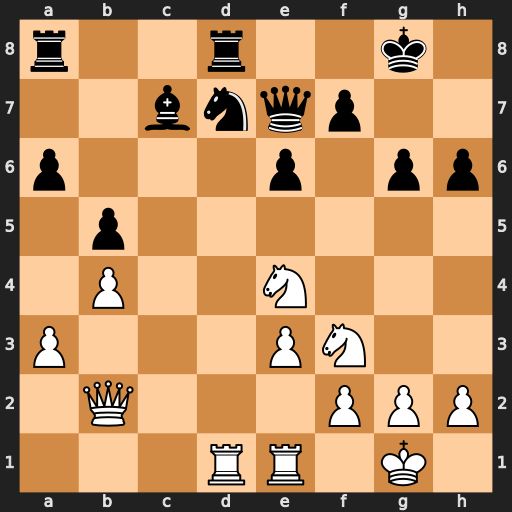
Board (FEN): r2r2k1/2bnqp2/p3p1pp/1p6/1P2N3/P3PN2/1Q3PPP/3RR1K1
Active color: w
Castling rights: -
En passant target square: -
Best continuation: Rxd7 Rxd7 Nf6+ Qxf6 Qxf6